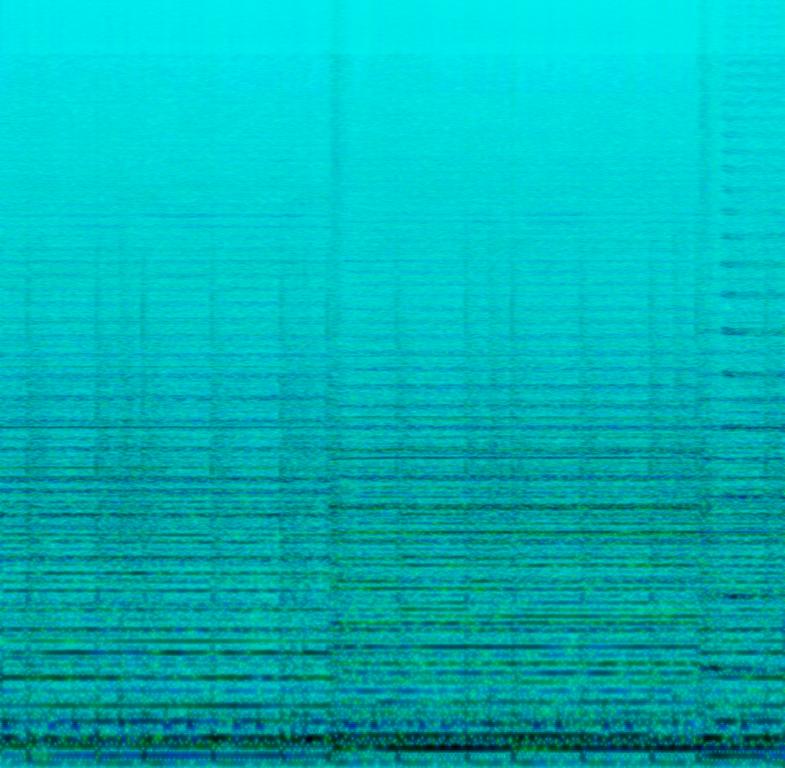
The song is an instrumental piece. The song is medium tempo with a furiously playing timpani percussion, string section playing, horns playing and low pitched harmony that evokes danger and suspense. The song is a modern western classical instrumental.